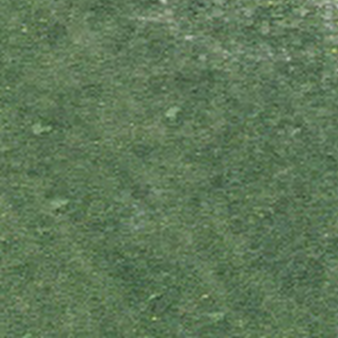
Label: other